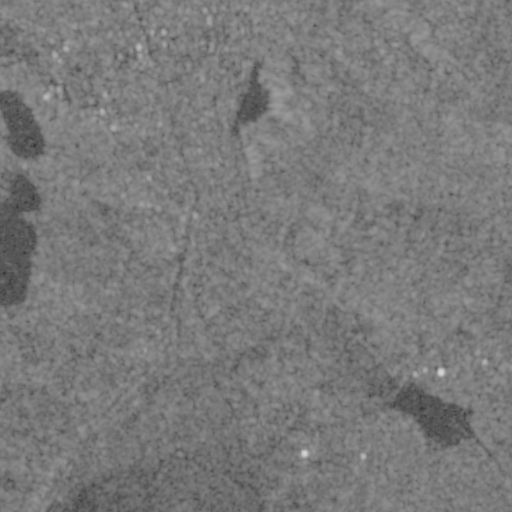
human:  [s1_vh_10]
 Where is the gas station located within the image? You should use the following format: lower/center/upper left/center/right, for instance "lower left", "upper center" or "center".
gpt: The gas station is located in the center of the image.
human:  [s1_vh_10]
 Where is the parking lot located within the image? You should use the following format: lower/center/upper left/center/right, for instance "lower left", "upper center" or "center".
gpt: The parking lot is located in the upper left of the image.
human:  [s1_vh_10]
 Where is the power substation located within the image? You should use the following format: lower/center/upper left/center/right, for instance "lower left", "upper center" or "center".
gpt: The power substation is located in the upper center of the image.
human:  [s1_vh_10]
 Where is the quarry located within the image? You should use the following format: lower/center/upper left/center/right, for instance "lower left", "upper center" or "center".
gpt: The quarry is located in the upper center of the image.
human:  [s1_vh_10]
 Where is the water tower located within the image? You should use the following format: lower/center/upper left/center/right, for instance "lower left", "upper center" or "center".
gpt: The water tower is located in the center left of the image.
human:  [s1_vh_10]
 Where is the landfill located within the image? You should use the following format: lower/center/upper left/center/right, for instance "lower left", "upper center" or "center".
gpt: There is no landfill in the image.

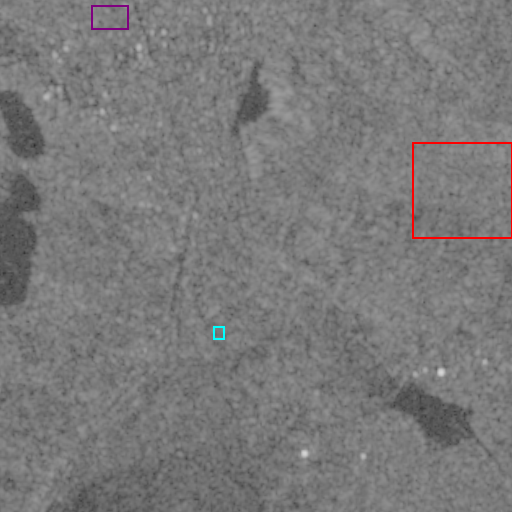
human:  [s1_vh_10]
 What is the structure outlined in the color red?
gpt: The structure outlined in red is a crop field.
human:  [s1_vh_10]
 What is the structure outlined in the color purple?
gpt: The structure outlined in purple is a park.
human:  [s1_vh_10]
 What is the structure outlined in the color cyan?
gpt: The structure outlined in cyan is a power substation.
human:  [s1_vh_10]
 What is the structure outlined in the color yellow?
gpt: There is no yellow outline.